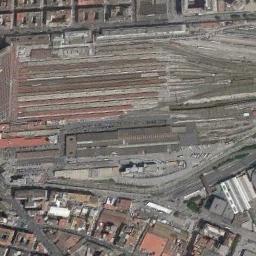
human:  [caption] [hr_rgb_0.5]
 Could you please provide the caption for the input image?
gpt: There are numerous buildings of different shapes beside the railway station .

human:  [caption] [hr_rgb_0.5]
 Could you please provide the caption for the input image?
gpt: A well-equipped railway station in a crowded city .

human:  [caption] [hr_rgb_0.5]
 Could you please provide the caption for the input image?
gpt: The railway station has lots of railways, Some trains and buildings .

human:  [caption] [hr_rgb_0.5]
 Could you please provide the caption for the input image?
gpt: The railway station is next to some buildings .

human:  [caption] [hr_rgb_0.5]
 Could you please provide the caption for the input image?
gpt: There are many buildings around the railway station .